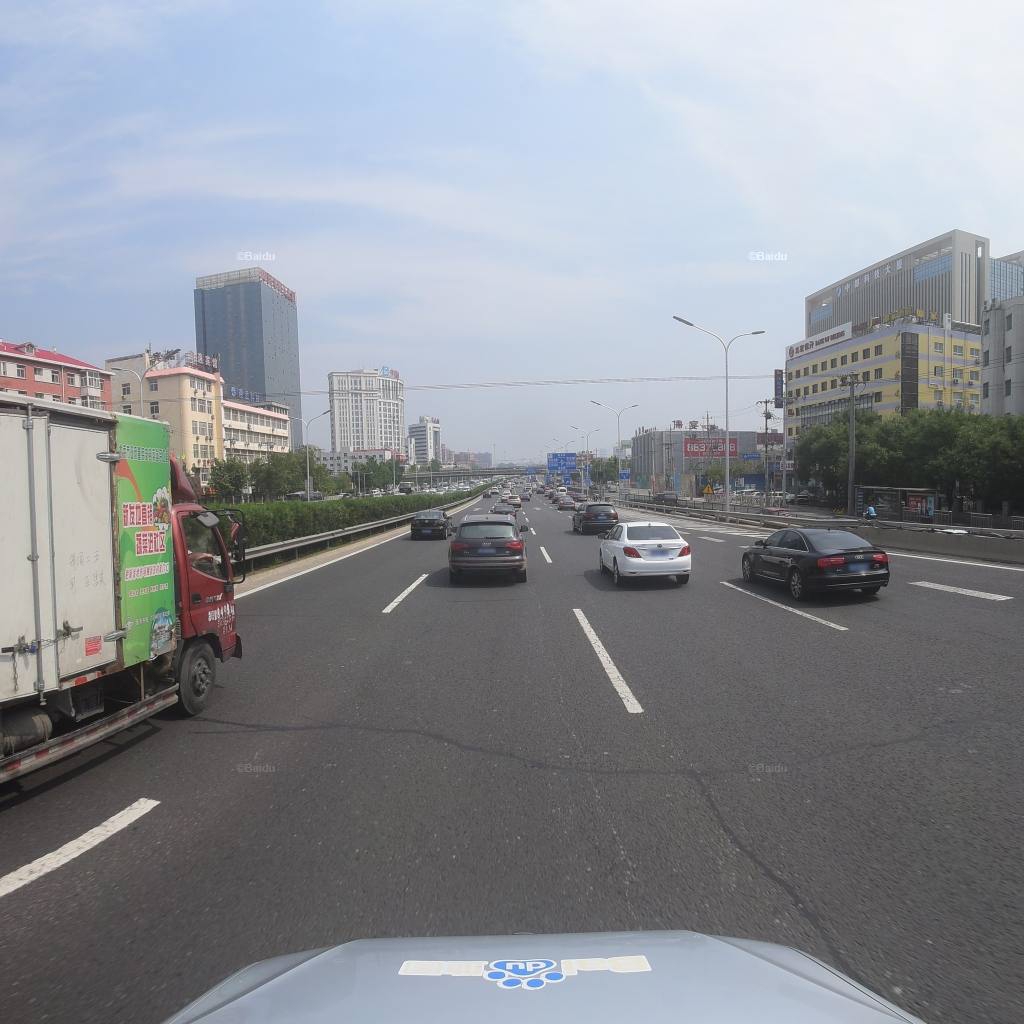
Region: Fengtai
Road damage annotations: transverse patch, transverse patch, longitudinal patch